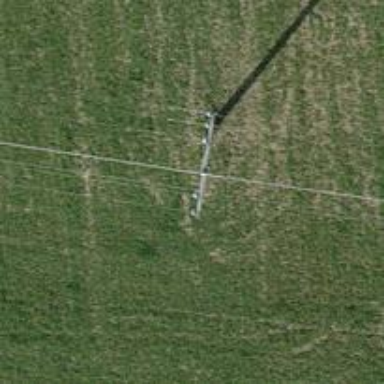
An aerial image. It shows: Concrete power pole.